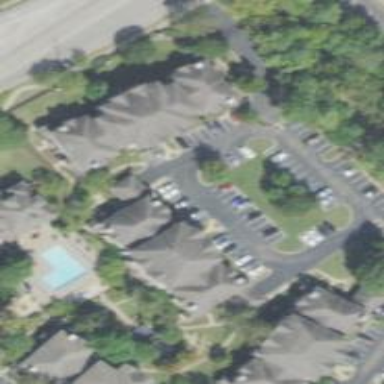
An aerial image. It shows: Image showing building with apartments.